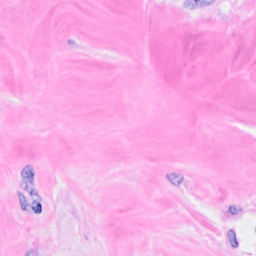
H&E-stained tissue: Breast